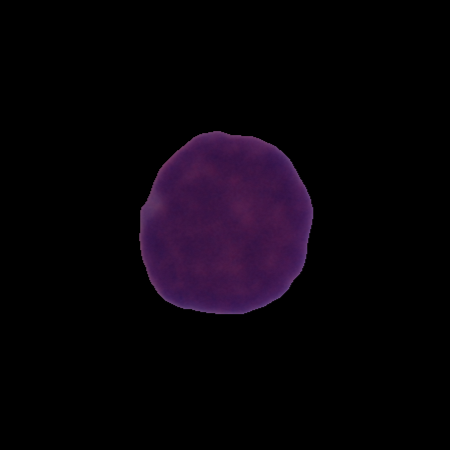
Label: cancer